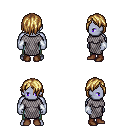
a pixel art fantasy rpg character, male body template, dark elf, purple skin, chain mail, teal pants, blonde bangs hairstyle, white cloth bracers, brown shoes, four views (front, back, left, right), 2x2 character sprite sheet, small pixel art, hard edges, no anti-aliasing